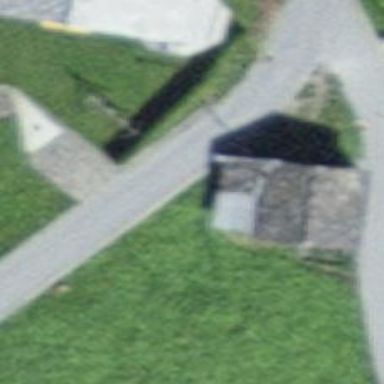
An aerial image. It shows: Stable building.